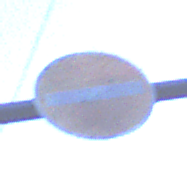
Verkehrszeichen: VerbotDerEinfahrt
Umgebung: Outdoor, Nature
Tageszeit: SunriseSunset
Wetter: Clear
Licht: Natural
Jahreszeit: NotSpecified
Kontrast: LowContrast